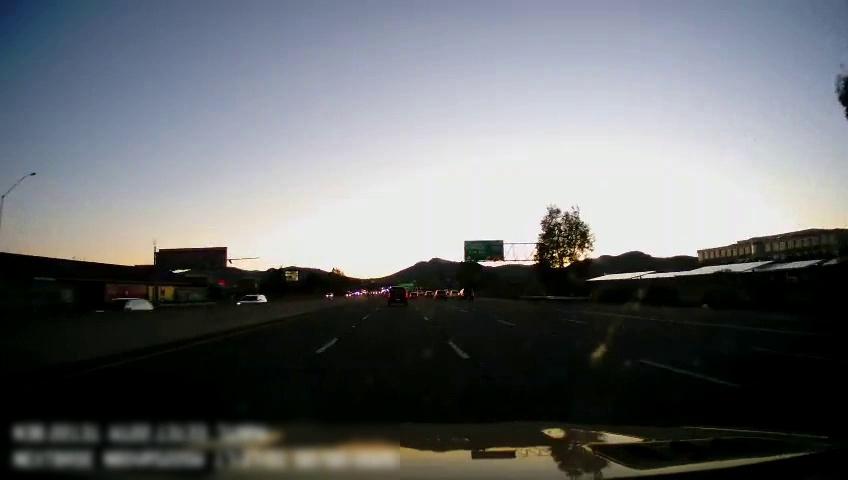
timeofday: Dusk/Dawn/Twilight
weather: Sunny
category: Drivable Space
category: Vehicles | Car
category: Vehicles | Car
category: Vehicles | Car
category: Vehicles | SUV
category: Vehicles | SUV
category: Vehicles | SUV
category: Vehicles | Car
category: Vehicles | Car
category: Lanes | Alternate Lane
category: Lanes | Current Lane
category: Lanes | Current Lane
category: Lanes | Alternate Lane
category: Lanes | Alternate Lane
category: Lanes | Alternate Lane
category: Traffic | Signs